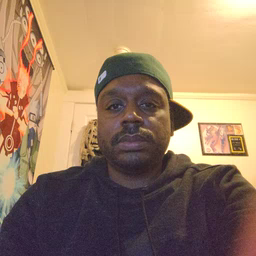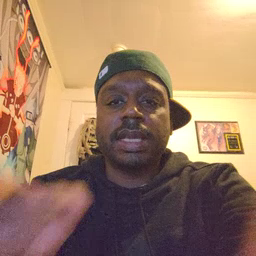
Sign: hate